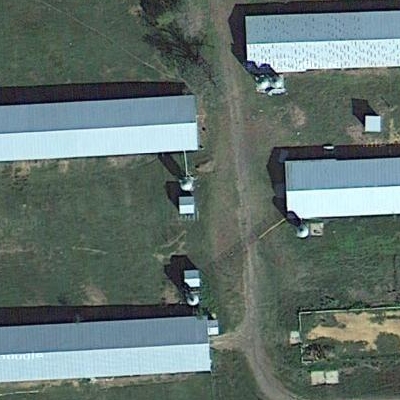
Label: Industry